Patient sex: F
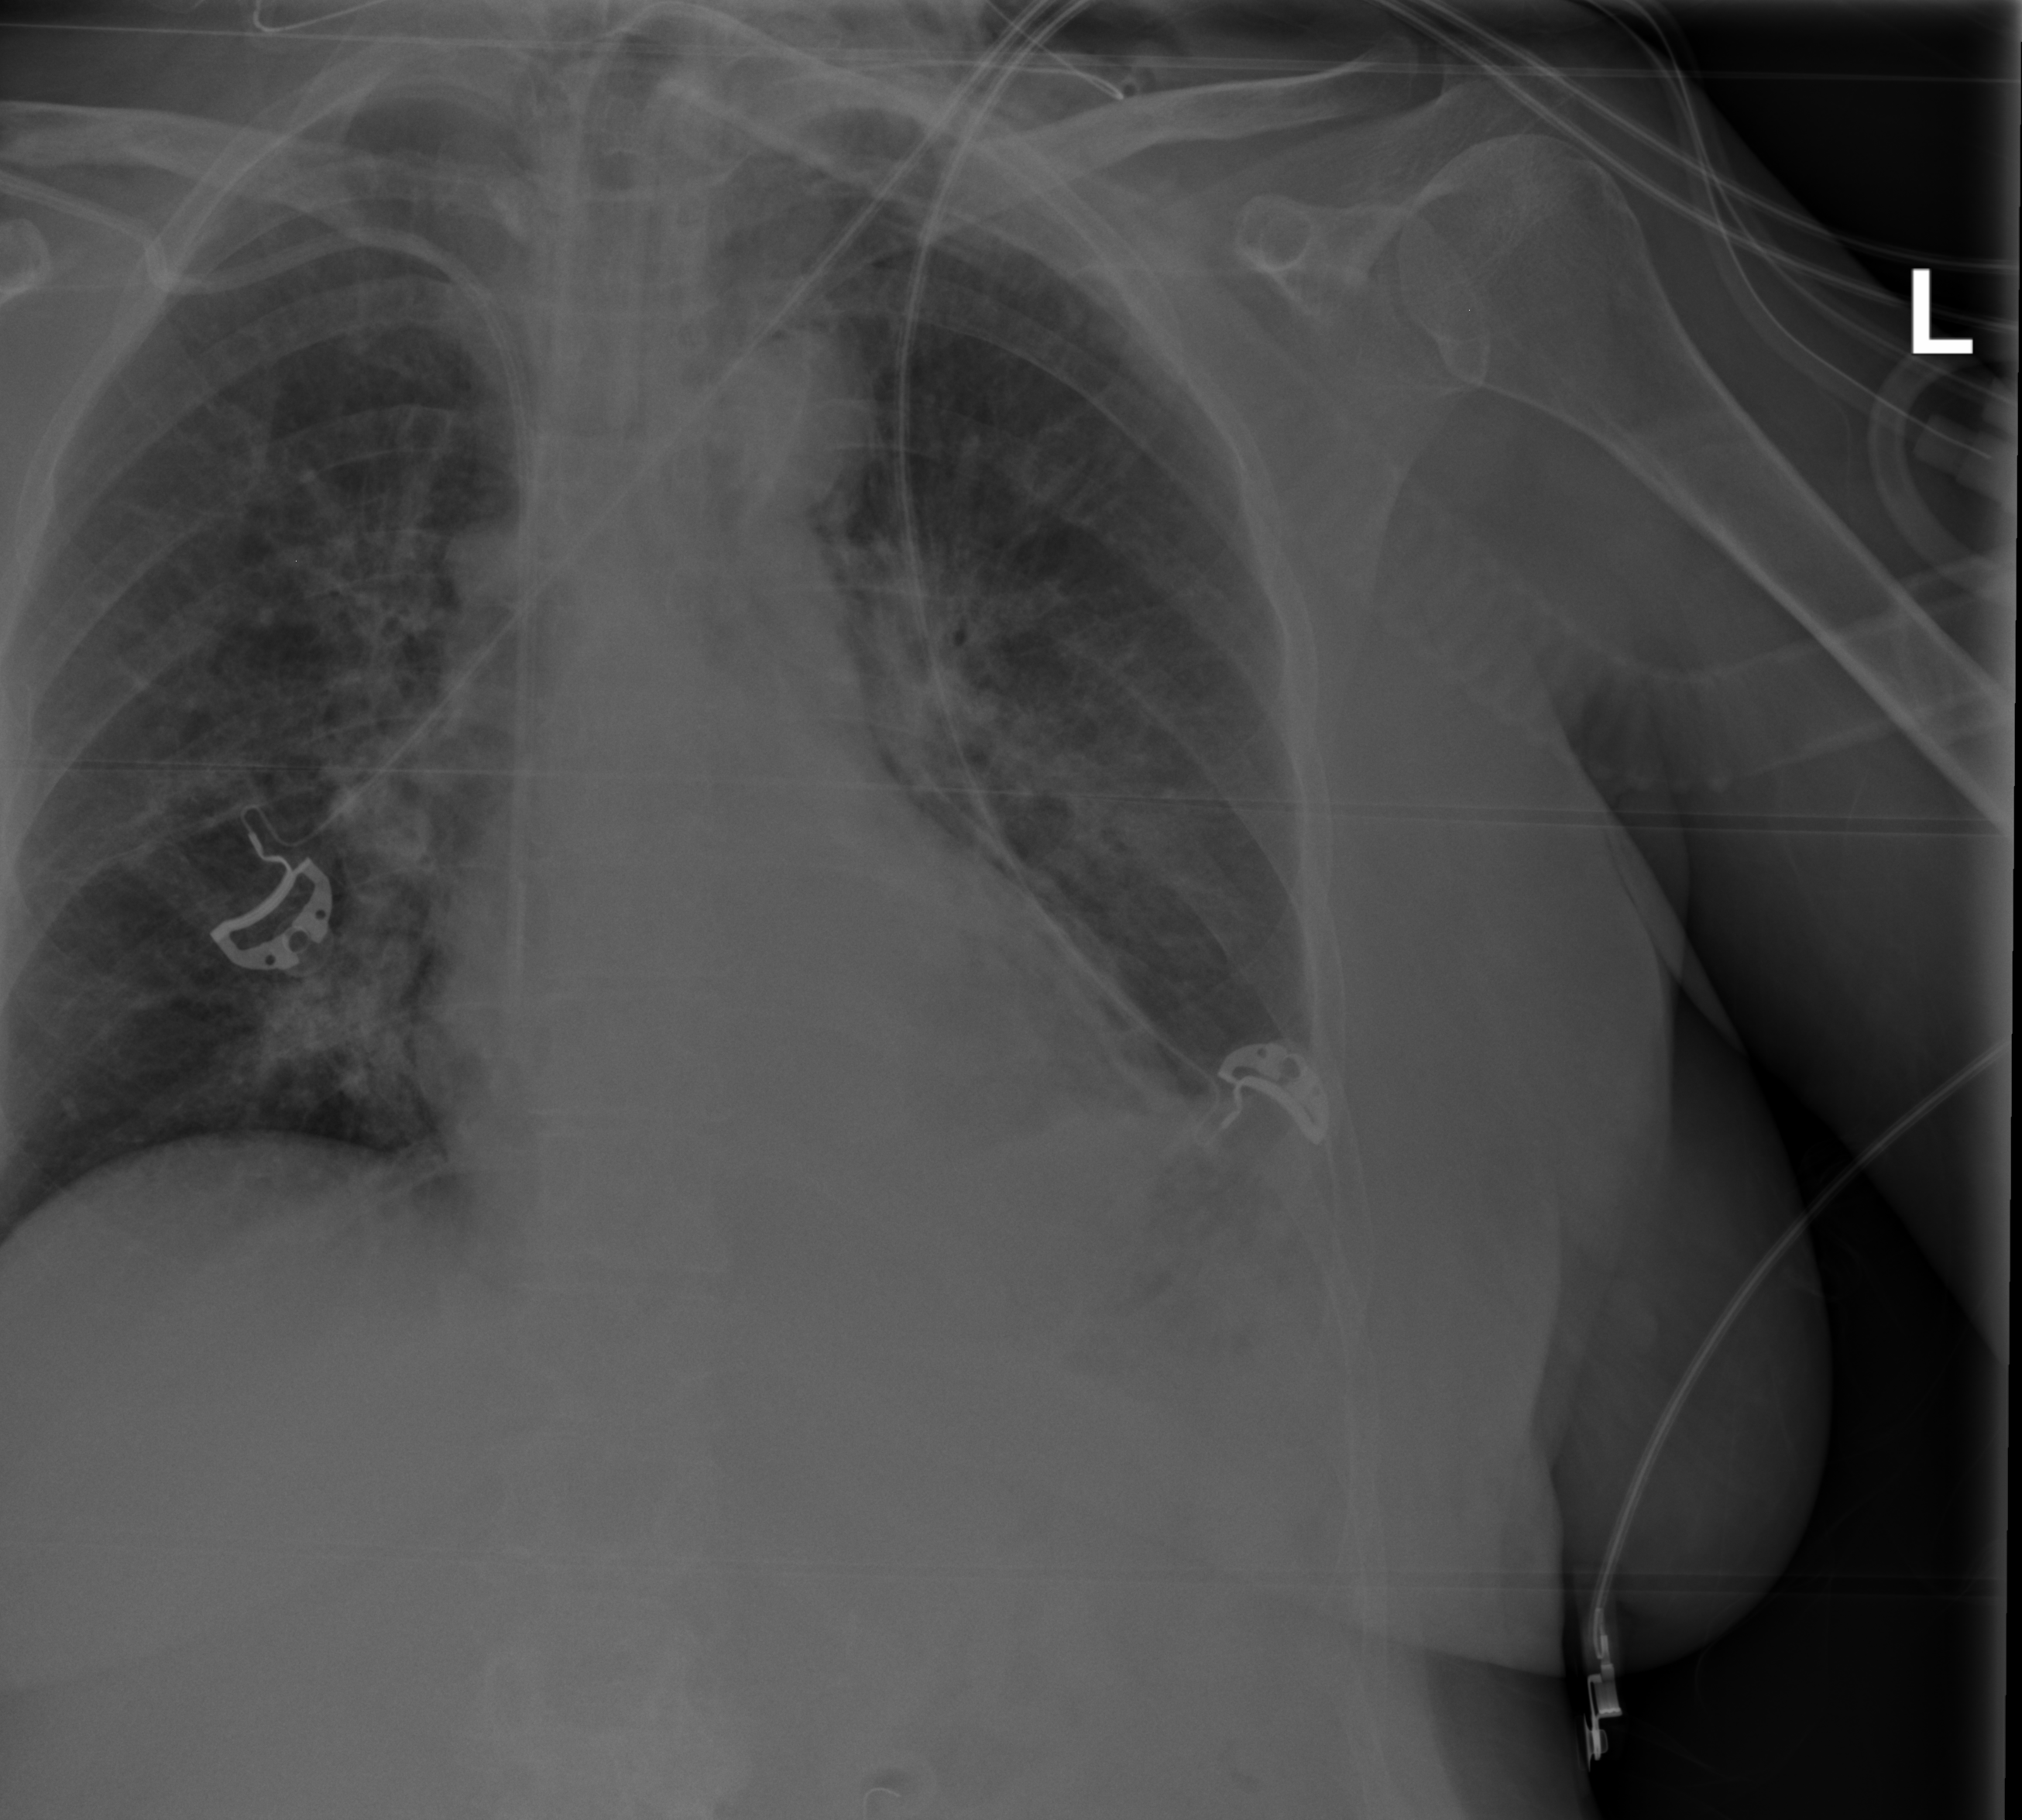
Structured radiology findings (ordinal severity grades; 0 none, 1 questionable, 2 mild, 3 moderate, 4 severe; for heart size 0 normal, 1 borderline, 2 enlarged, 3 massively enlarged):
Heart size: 1
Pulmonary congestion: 1
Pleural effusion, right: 0
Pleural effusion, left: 1
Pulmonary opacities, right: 2
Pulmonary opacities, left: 0
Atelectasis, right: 0
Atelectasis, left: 2